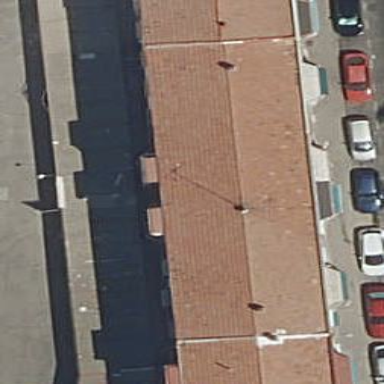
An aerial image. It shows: View of roof of building.